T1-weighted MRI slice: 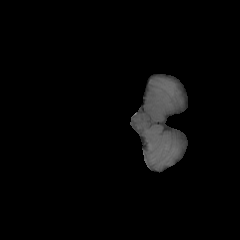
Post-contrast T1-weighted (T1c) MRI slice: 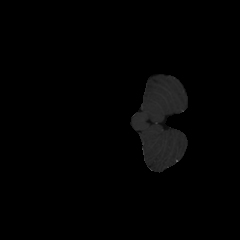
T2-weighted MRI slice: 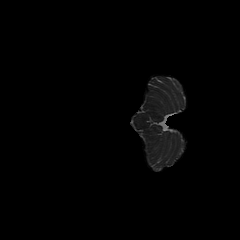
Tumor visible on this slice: no